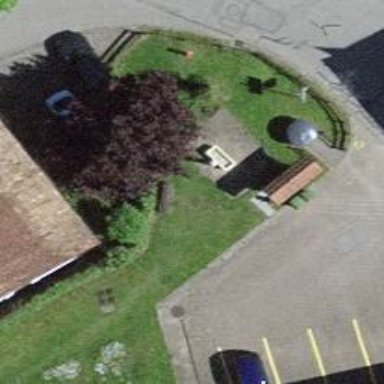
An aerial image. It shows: Fountain.